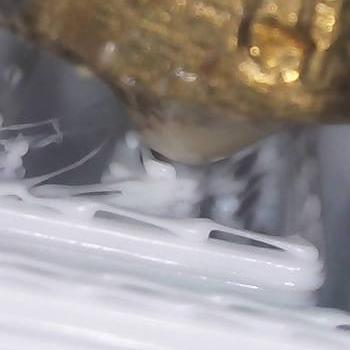
Flow rate: 35%